This wavelet scalogram was computed from a rotor test-rig vibration snapshot. Diagnose the rotating machine from this image, choosing from: normal, misalignment, unbalance, looseness.
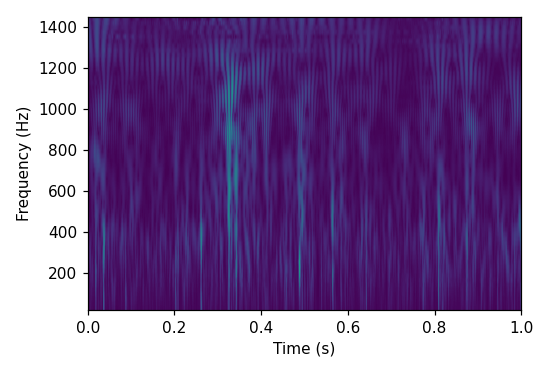
Answer: normal